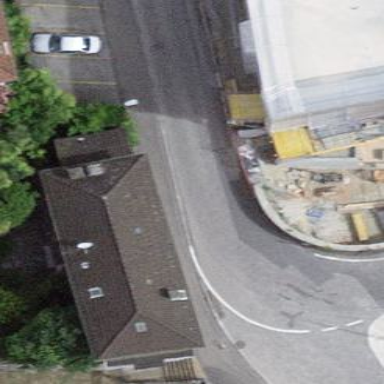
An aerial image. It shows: Building with hipped roof.